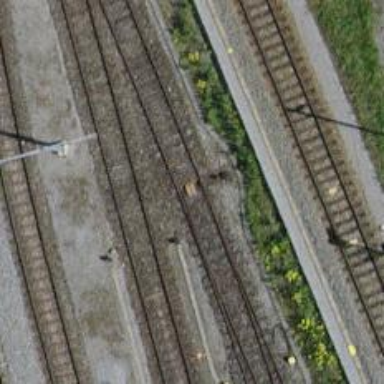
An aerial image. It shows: Railway switch.